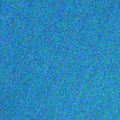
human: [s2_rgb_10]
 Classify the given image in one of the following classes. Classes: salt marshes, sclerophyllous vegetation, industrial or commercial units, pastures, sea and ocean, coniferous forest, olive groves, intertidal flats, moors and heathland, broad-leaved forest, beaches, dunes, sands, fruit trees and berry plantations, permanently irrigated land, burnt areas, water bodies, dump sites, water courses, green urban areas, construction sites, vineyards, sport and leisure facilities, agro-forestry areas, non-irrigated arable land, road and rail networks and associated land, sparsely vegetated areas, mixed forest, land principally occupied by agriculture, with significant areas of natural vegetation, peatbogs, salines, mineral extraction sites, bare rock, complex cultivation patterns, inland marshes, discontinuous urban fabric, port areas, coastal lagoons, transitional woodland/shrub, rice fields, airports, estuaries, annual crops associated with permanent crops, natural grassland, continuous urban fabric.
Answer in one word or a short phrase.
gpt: sea and ocean